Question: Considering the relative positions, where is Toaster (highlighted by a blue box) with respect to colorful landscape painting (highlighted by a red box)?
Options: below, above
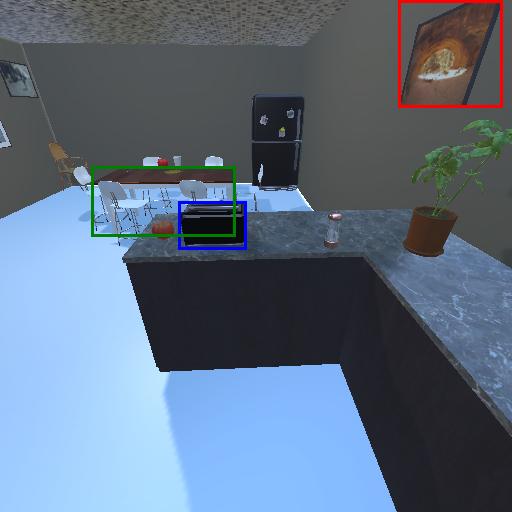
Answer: below